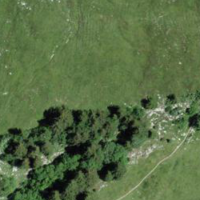
EUNIS habitat code: 23
Species observed at this site:
Orchis mascula
Geum montanum